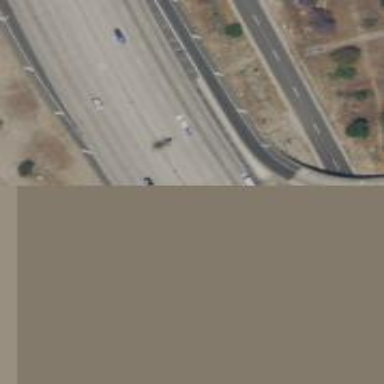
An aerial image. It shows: Motorway link.